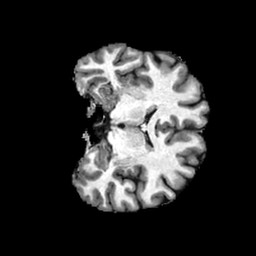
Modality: T1w
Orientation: coronal
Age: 32
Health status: healthy
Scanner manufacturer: philips
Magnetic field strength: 3 T
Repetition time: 0.00792 s
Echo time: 0.003636 s